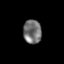
Tissue: prostate
Cell type: T cells
Senescence score: 0.7665
Nuclear area (px): 425
Mean DAPI intensity: 115.292